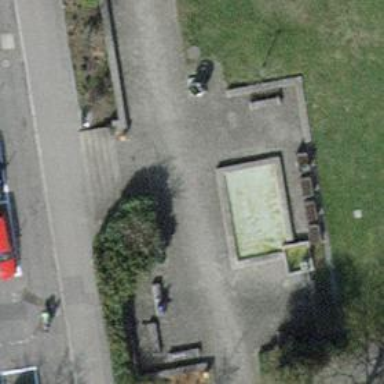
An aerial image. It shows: Fountain.